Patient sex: F
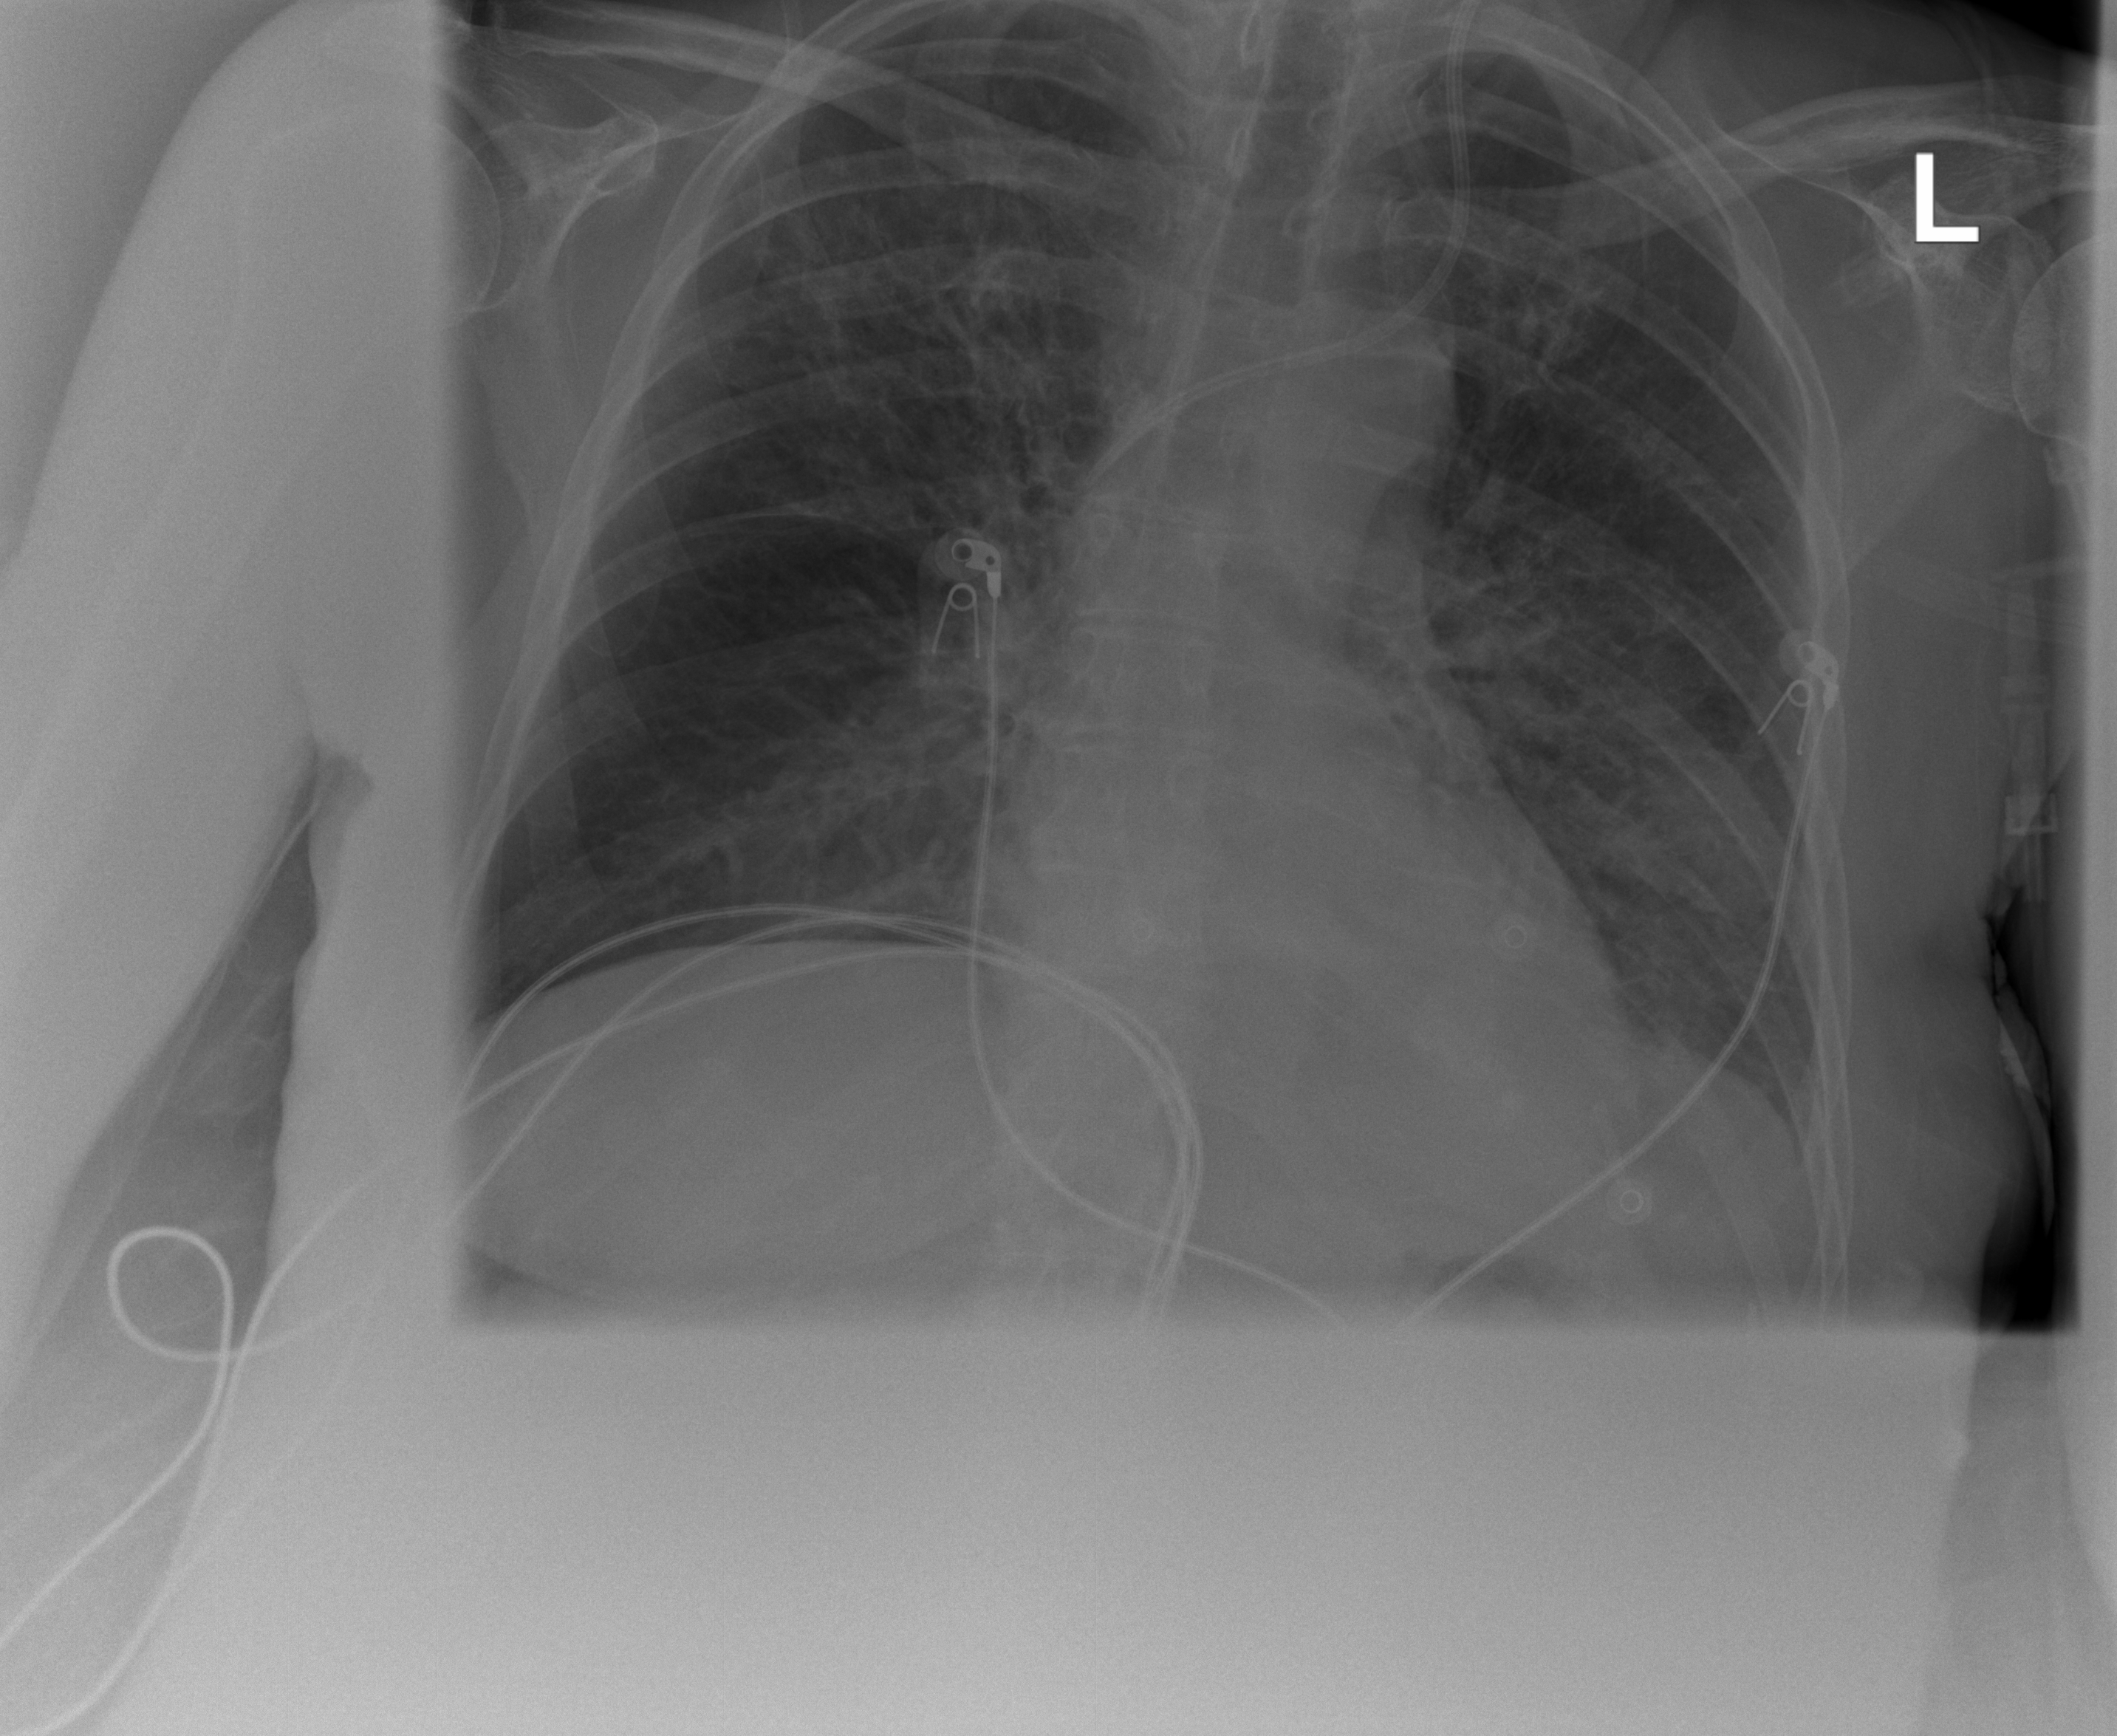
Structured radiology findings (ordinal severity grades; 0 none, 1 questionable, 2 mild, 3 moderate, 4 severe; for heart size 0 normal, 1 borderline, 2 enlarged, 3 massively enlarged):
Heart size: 0
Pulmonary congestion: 0
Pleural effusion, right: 0
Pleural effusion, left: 2
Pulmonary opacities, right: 2
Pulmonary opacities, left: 3
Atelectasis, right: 0
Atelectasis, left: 2